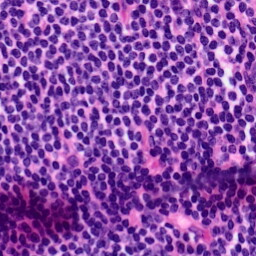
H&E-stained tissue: Pancreatic